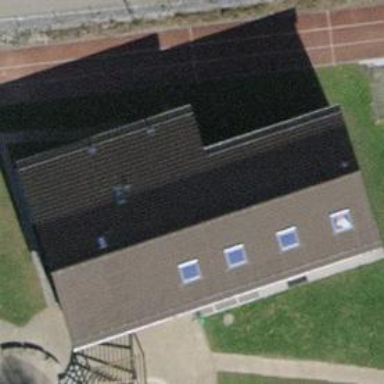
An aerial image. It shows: Gabled roof school building.